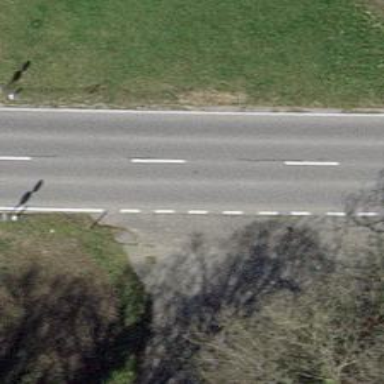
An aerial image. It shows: Asphalt road classified as primary highway.